Question: I know how to associate certain file extensions in a deployment project but when one of those files is opened I want to pass the file name to my application to proceed with the correct action.
I can specify what to send as a command line argument in the File Types tab of my deployment project as seen in Img 1.

How can i get the actual file name of the file that was opened to be used as the value of Arguments?
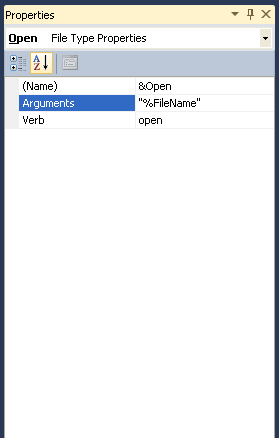
Answer: Use '"%1"' in place of '"%FileName"'. Make sure you surround it in double-quotes, so that you properly get filenames with spaces in the name or path. If your app can accept more than one filename, or need more than one parameter, treat them the same way, using '"%2"' and so forth. Make sure each one is separated from the others by a space, and surround them with double-quote characters.